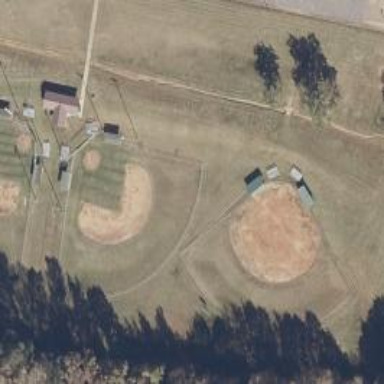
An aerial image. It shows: Baseball pitch for leisure land.